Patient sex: F
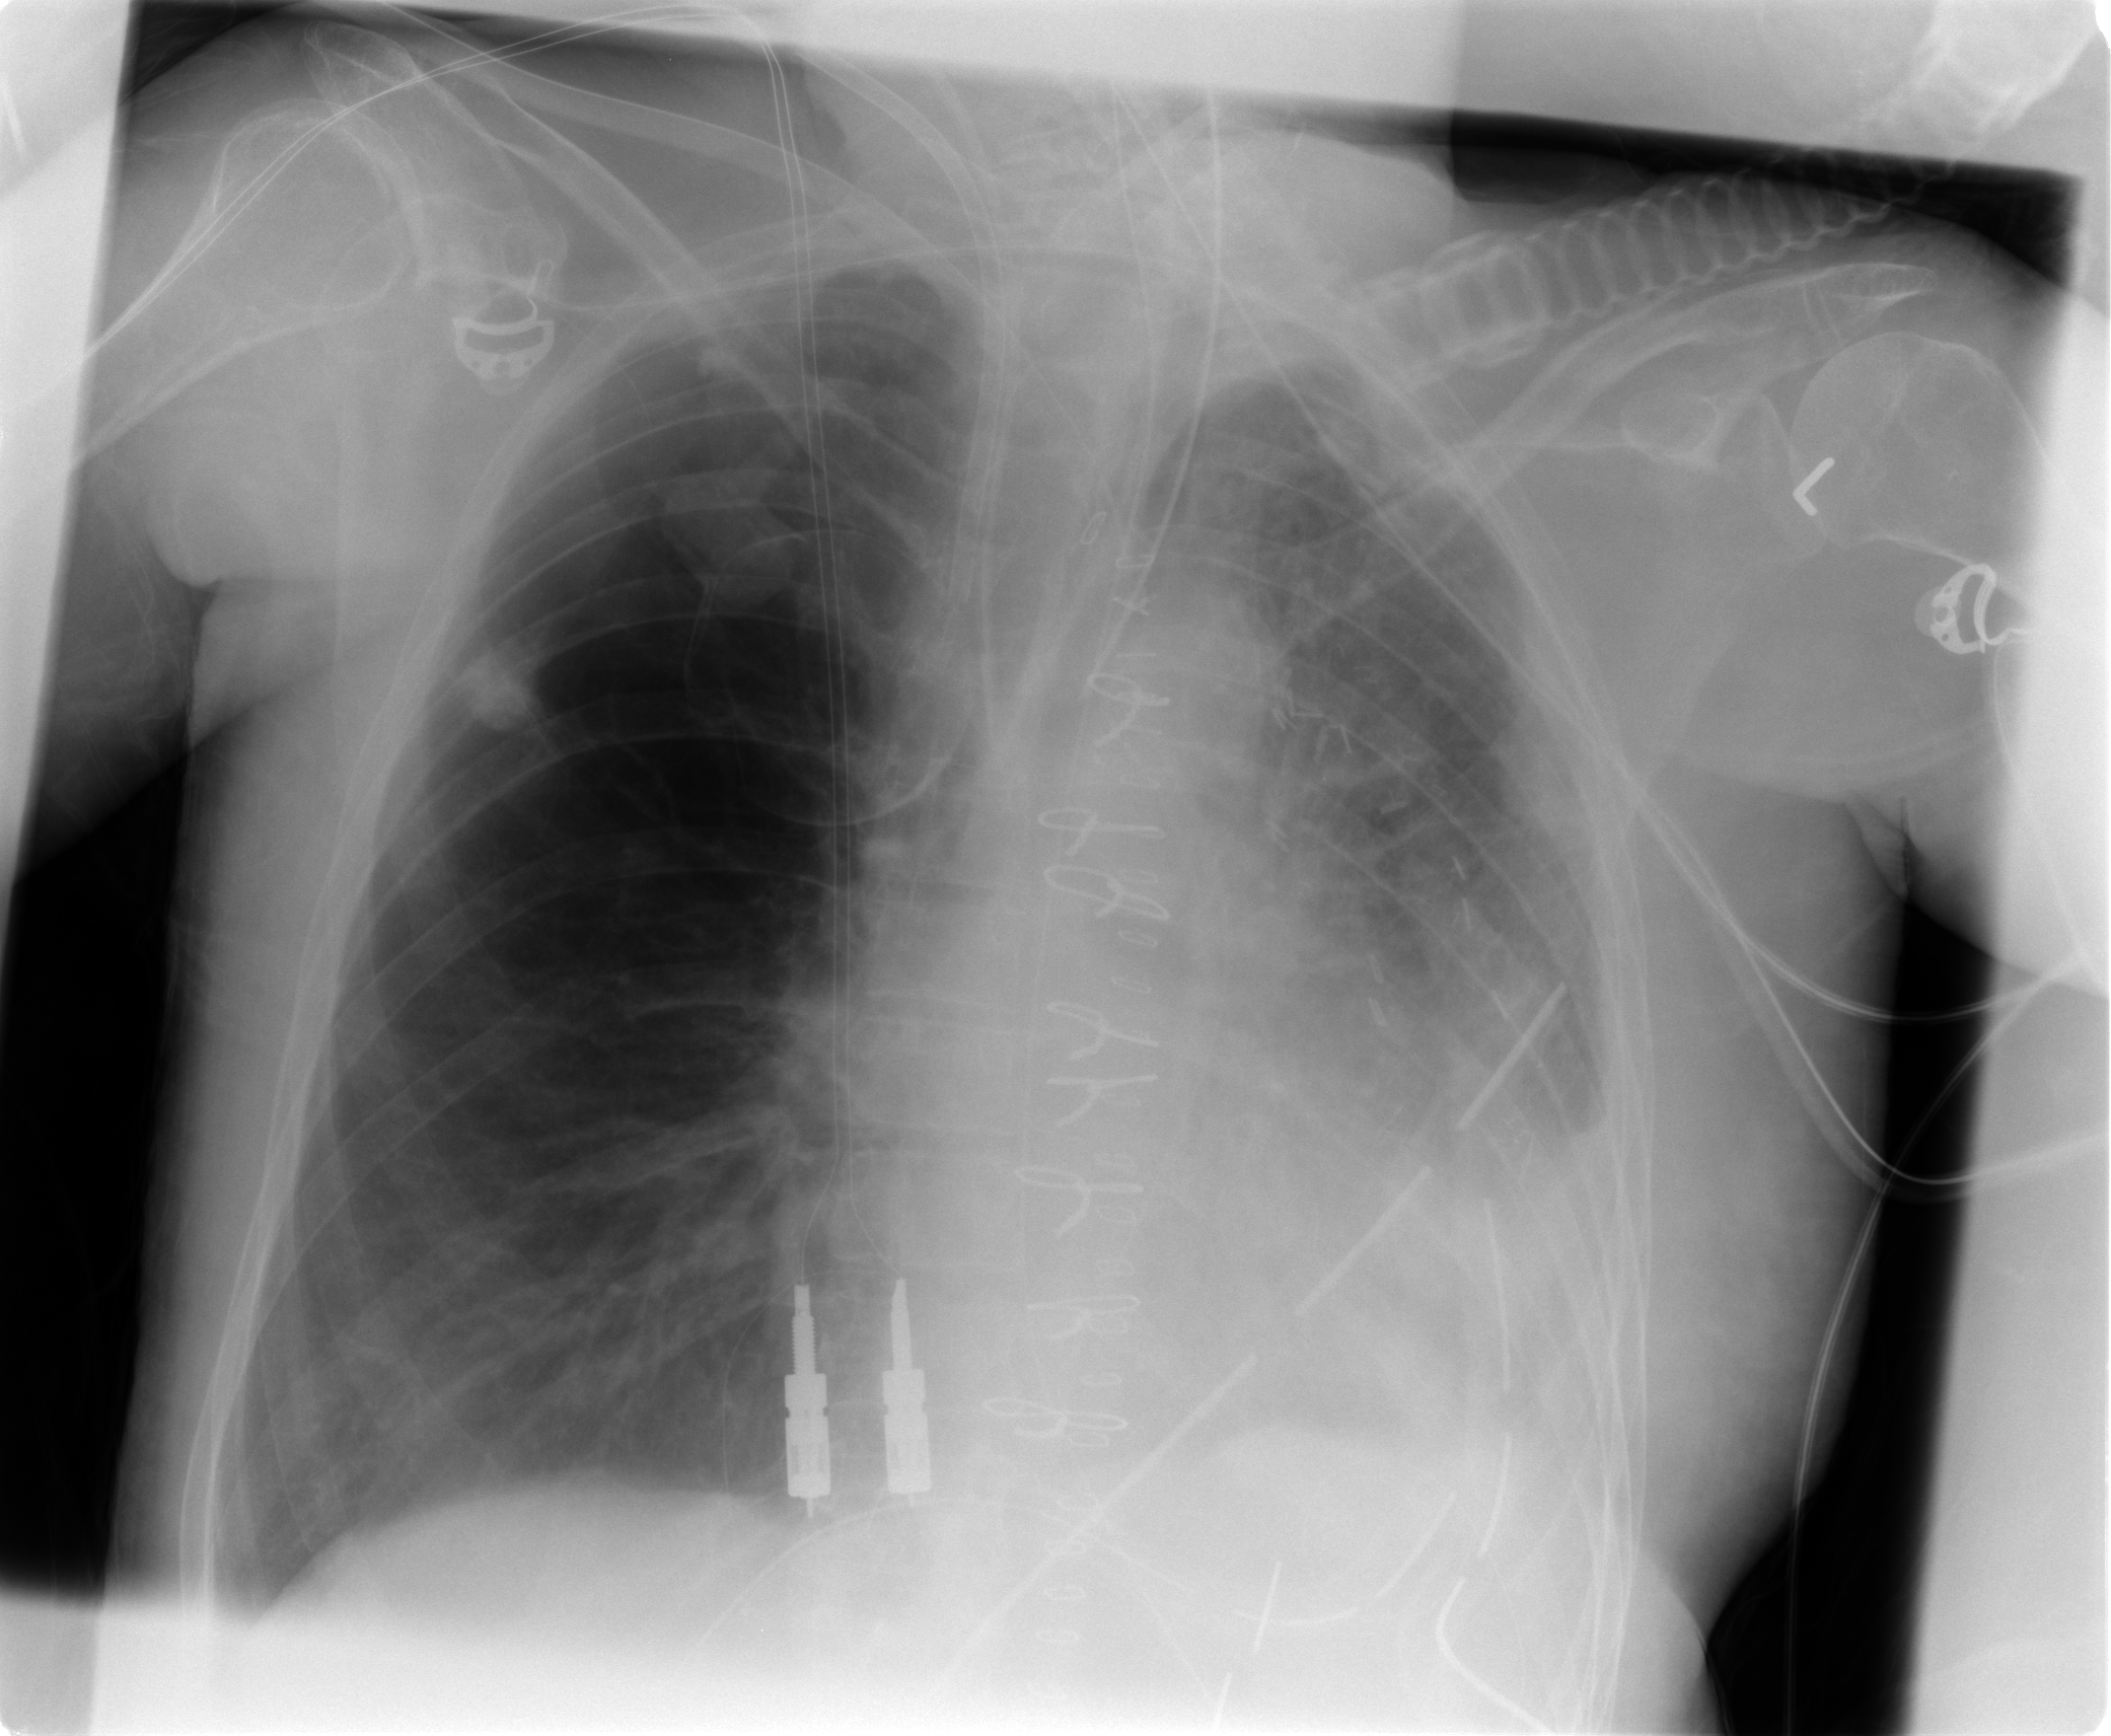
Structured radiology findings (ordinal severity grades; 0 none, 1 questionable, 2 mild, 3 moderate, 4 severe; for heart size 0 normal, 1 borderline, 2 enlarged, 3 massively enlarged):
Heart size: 1
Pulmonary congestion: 2
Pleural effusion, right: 0
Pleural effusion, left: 3
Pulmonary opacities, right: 0
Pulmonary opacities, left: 2
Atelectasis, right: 2
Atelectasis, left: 3